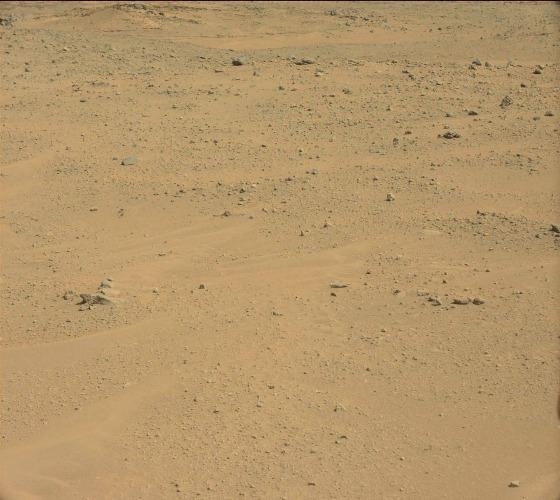
Terrain classes present: Bedrock, Gravel / Sand / Soil, Rock, Shadow